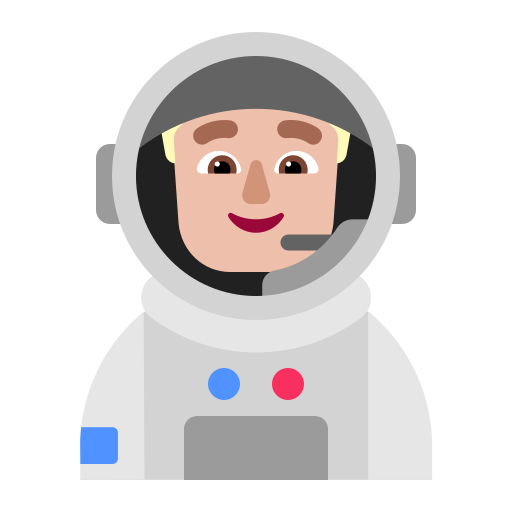
man astronaut flat  light